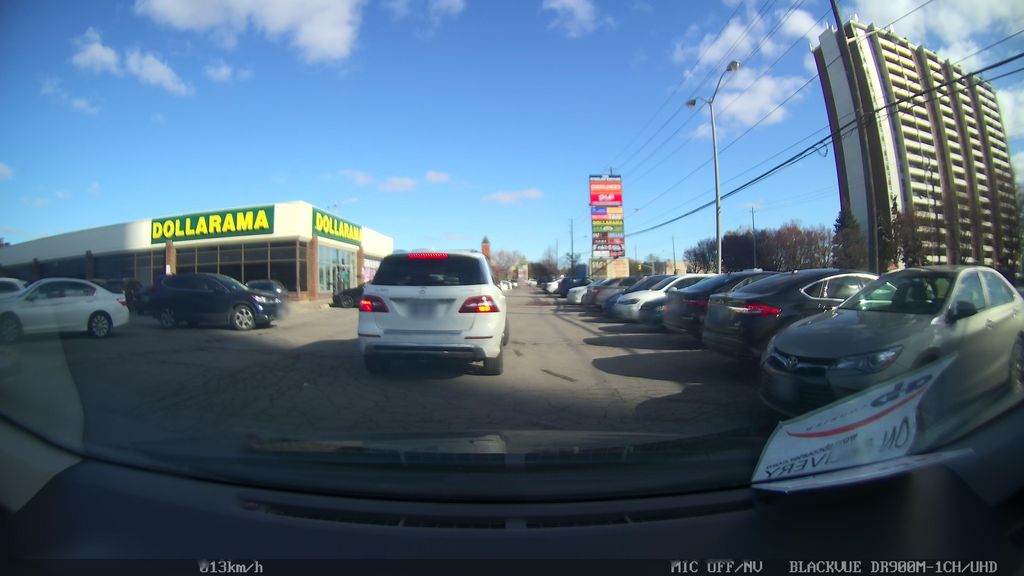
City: toronto